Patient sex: M
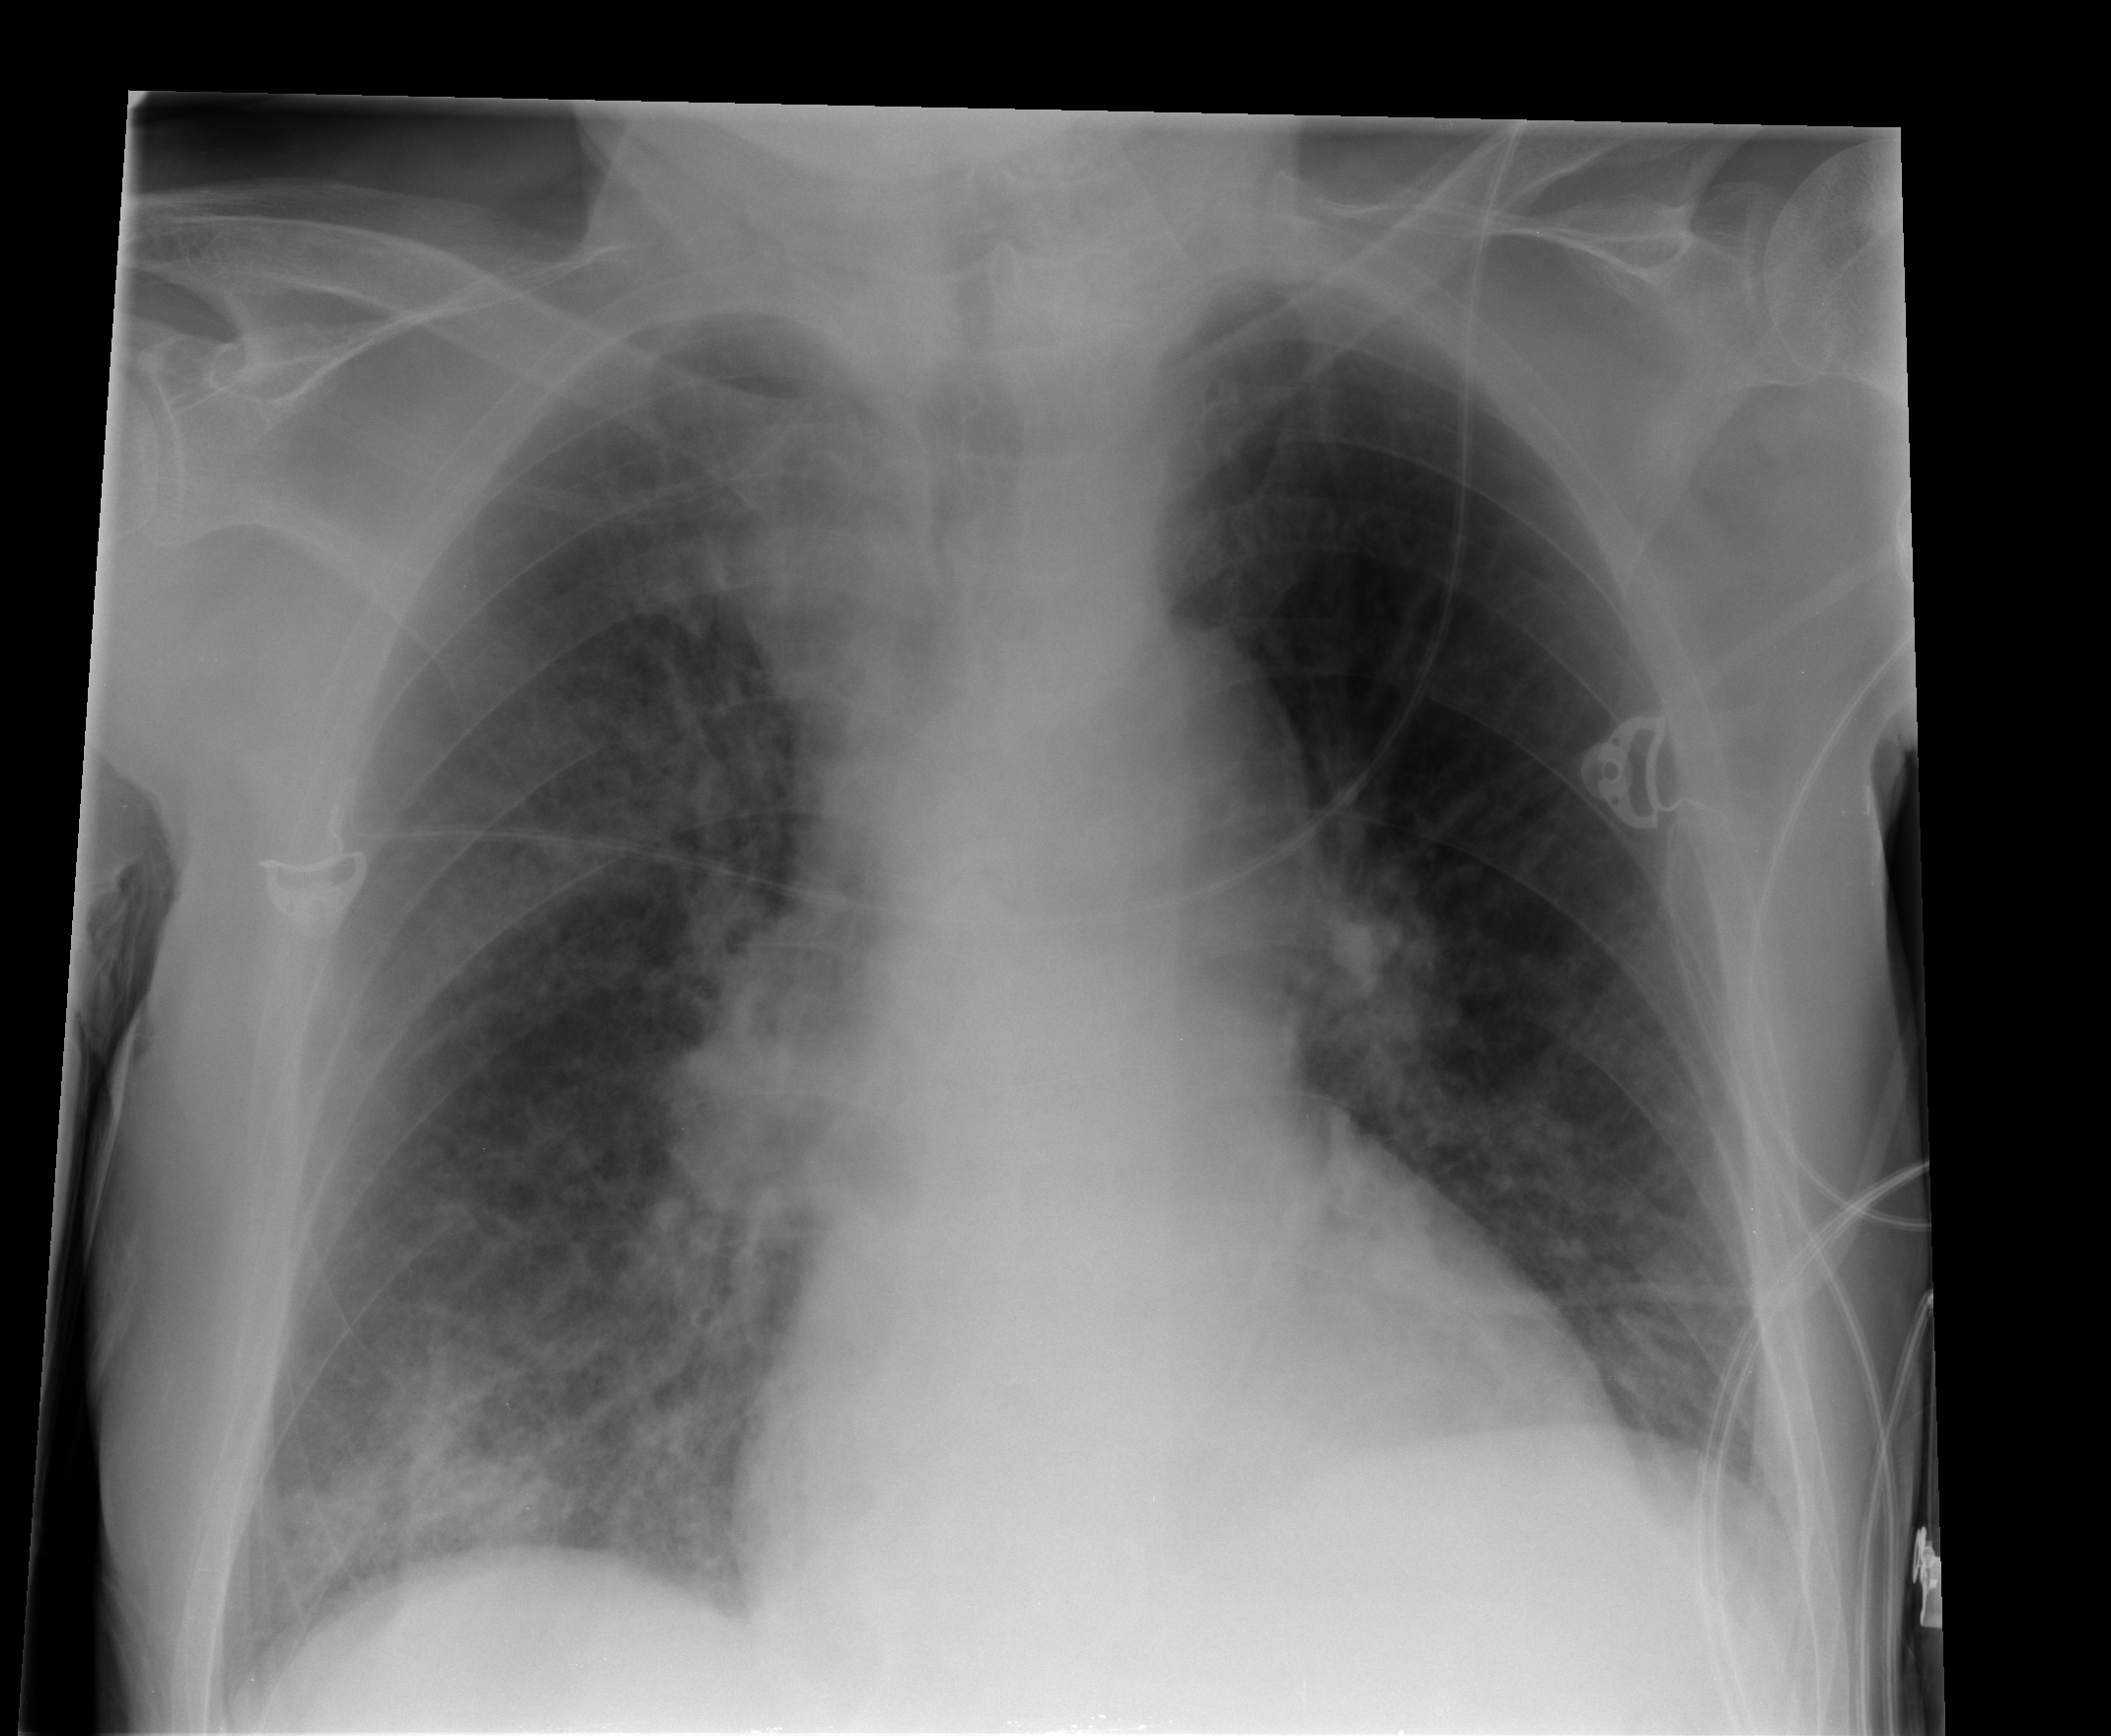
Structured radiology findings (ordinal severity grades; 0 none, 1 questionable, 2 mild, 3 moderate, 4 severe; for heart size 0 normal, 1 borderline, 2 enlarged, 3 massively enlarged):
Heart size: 2
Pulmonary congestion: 1
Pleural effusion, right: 1
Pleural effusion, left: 0
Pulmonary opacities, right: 2
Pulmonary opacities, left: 1
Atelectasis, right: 2
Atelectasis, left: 2